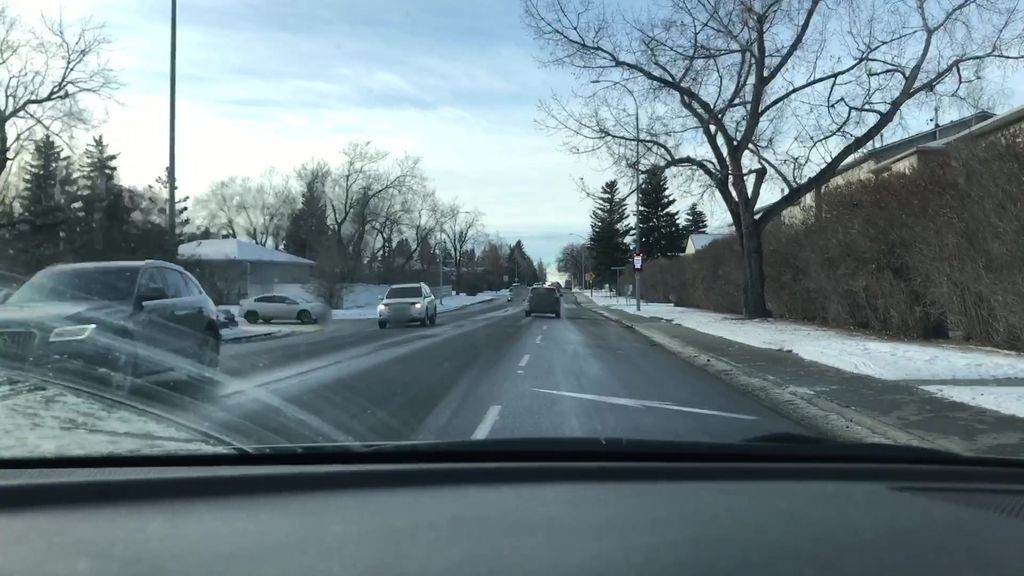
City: calgary